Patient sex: M
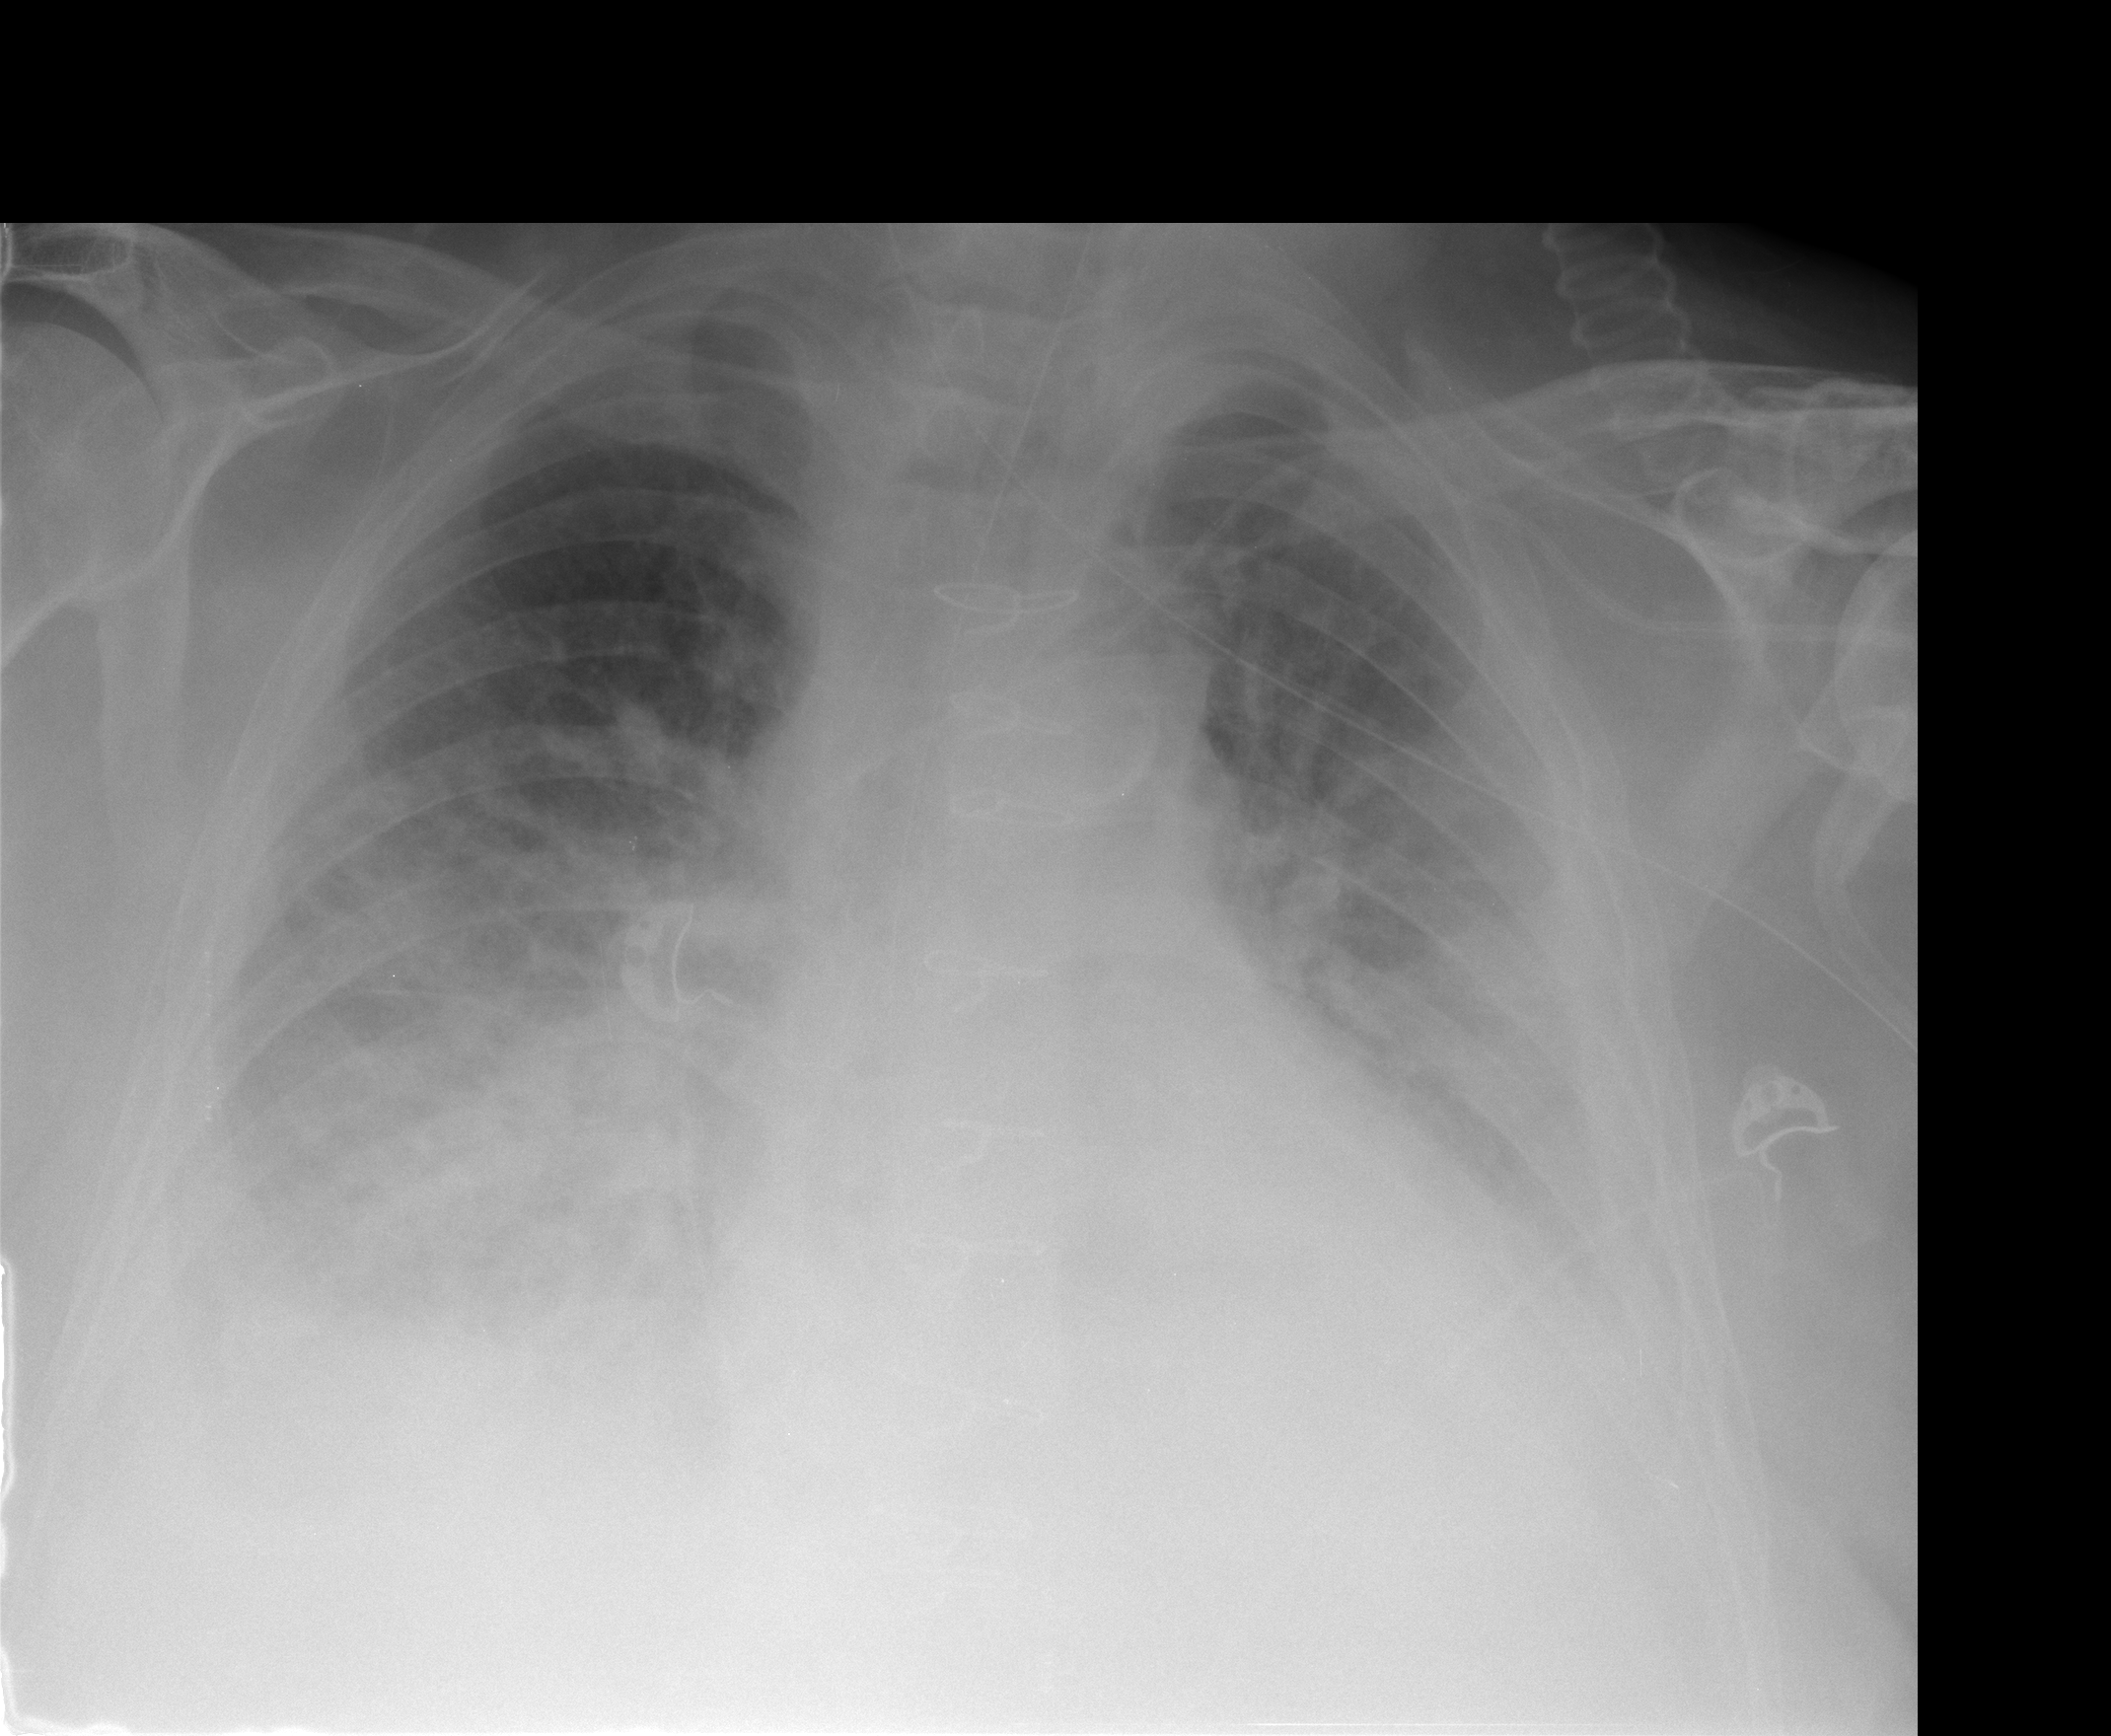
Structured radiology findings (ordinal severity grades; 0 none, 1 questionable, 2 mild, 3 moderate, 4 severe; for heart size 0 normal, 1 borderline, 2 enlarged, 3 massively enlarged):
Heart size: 2
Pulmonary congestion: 3
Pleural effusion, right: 2
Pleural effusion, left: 2
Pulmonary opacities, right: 3
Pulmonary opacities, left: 2
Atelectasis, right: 3
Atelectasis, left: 3